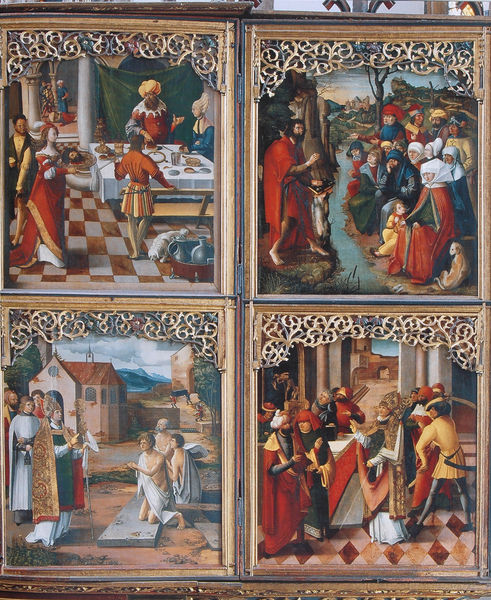
Titel: Hochaltar, erste Wandlung, rechte Hälfte, Szenen aus dem Leben der Kirchenpatrone Johannes d. T. und Martin
Künstler: Michael Wolgemut
Standort: Schwabach
Institution: Stadtpfarrkirche St. Johannes d.T. und St. Martin
Schlagwörter: berg, blau, flügel, gemälde, kopf, mann, nackt, fluss, frauen, gelb, grün, landschaft, menschen, ausschnitt, braun, bunt, elegant, fenster, frau, holz, kariert, männer, schwarz, szene, säule, säulen, tisch, weiss, haus, hund, rot, schleier, karo, meschen, muster, ornament, architektur, bibel, enthauptung, geschichte, johannes, judith, rahmen, salome, tablett, tragen, bild, bildnis, öl, bach, häuser, gewässer, kirche, boden, gold, interieur, gewänder, gotik, ranken, farbig, bilder, farbe, rand, saal, figuren, bischof, könig, essen, tafel, kopftuch, ornamente, verzierung, vier, gemalt, orient, religion, geschirr, knien, herrscher, beten, mahl, ritter, altar, schnitzerei, quadrate, leben, christus, grab, jesus, christlich, mittelalter, klerus, knieen, priester, bettler, heilige, heilig, taufe, anbetung, christen, turban, szenen, fassung, islam, verzierungen, altarbild, bitten, tafelbild, christi, legende, geburt, reihenfolge, maßwerk, miniaturen, teile, johannes der täufer, gesprenge, retabel, jordan, flügelaltar, triptychon, predigen, altarbilder, handlung, christopherus, brügge, seitenaltar, szenen rot